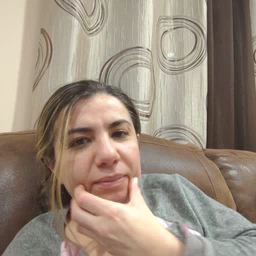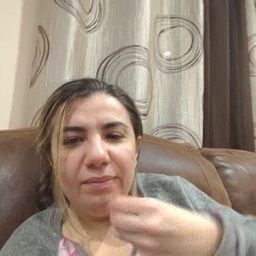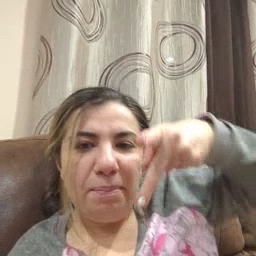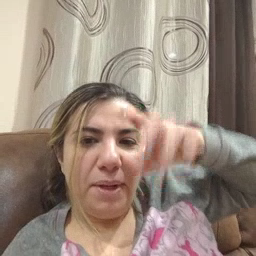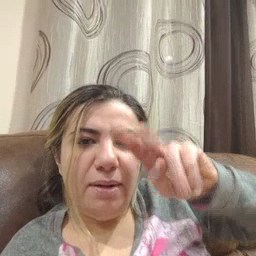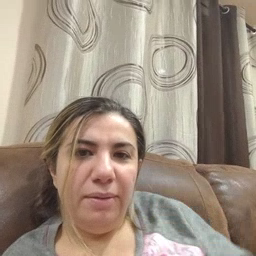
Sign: pen